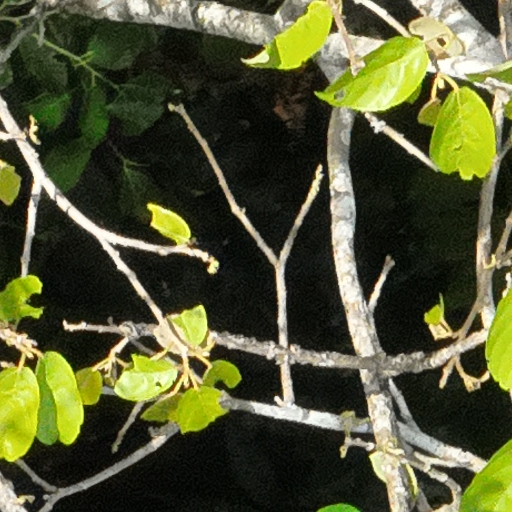
Species: Apeiba membranacea
GBIF accepted scientific name: Apeiba membranacea
Crown area (m\u00b2): 136.501